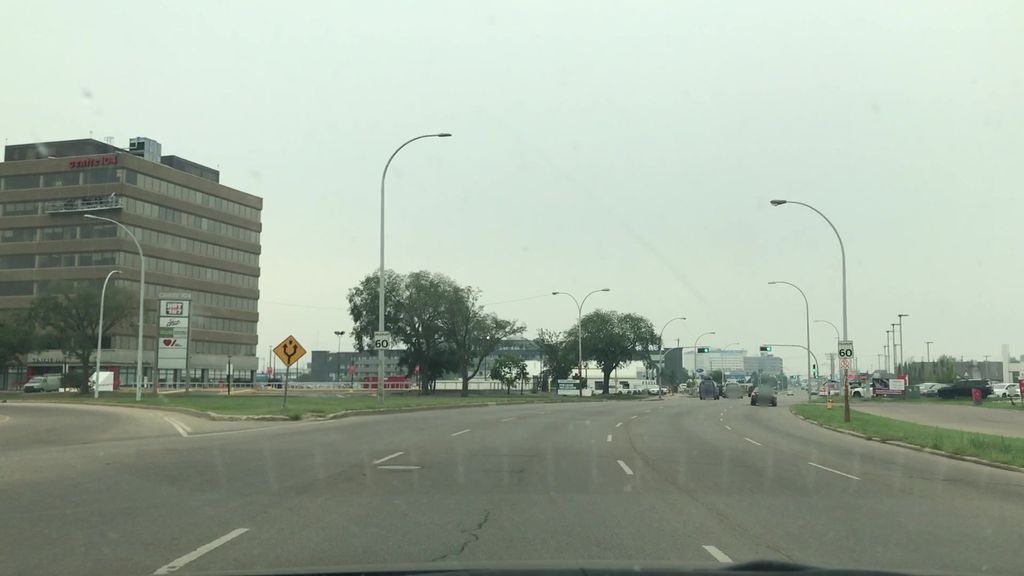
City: edmonton